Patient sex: M
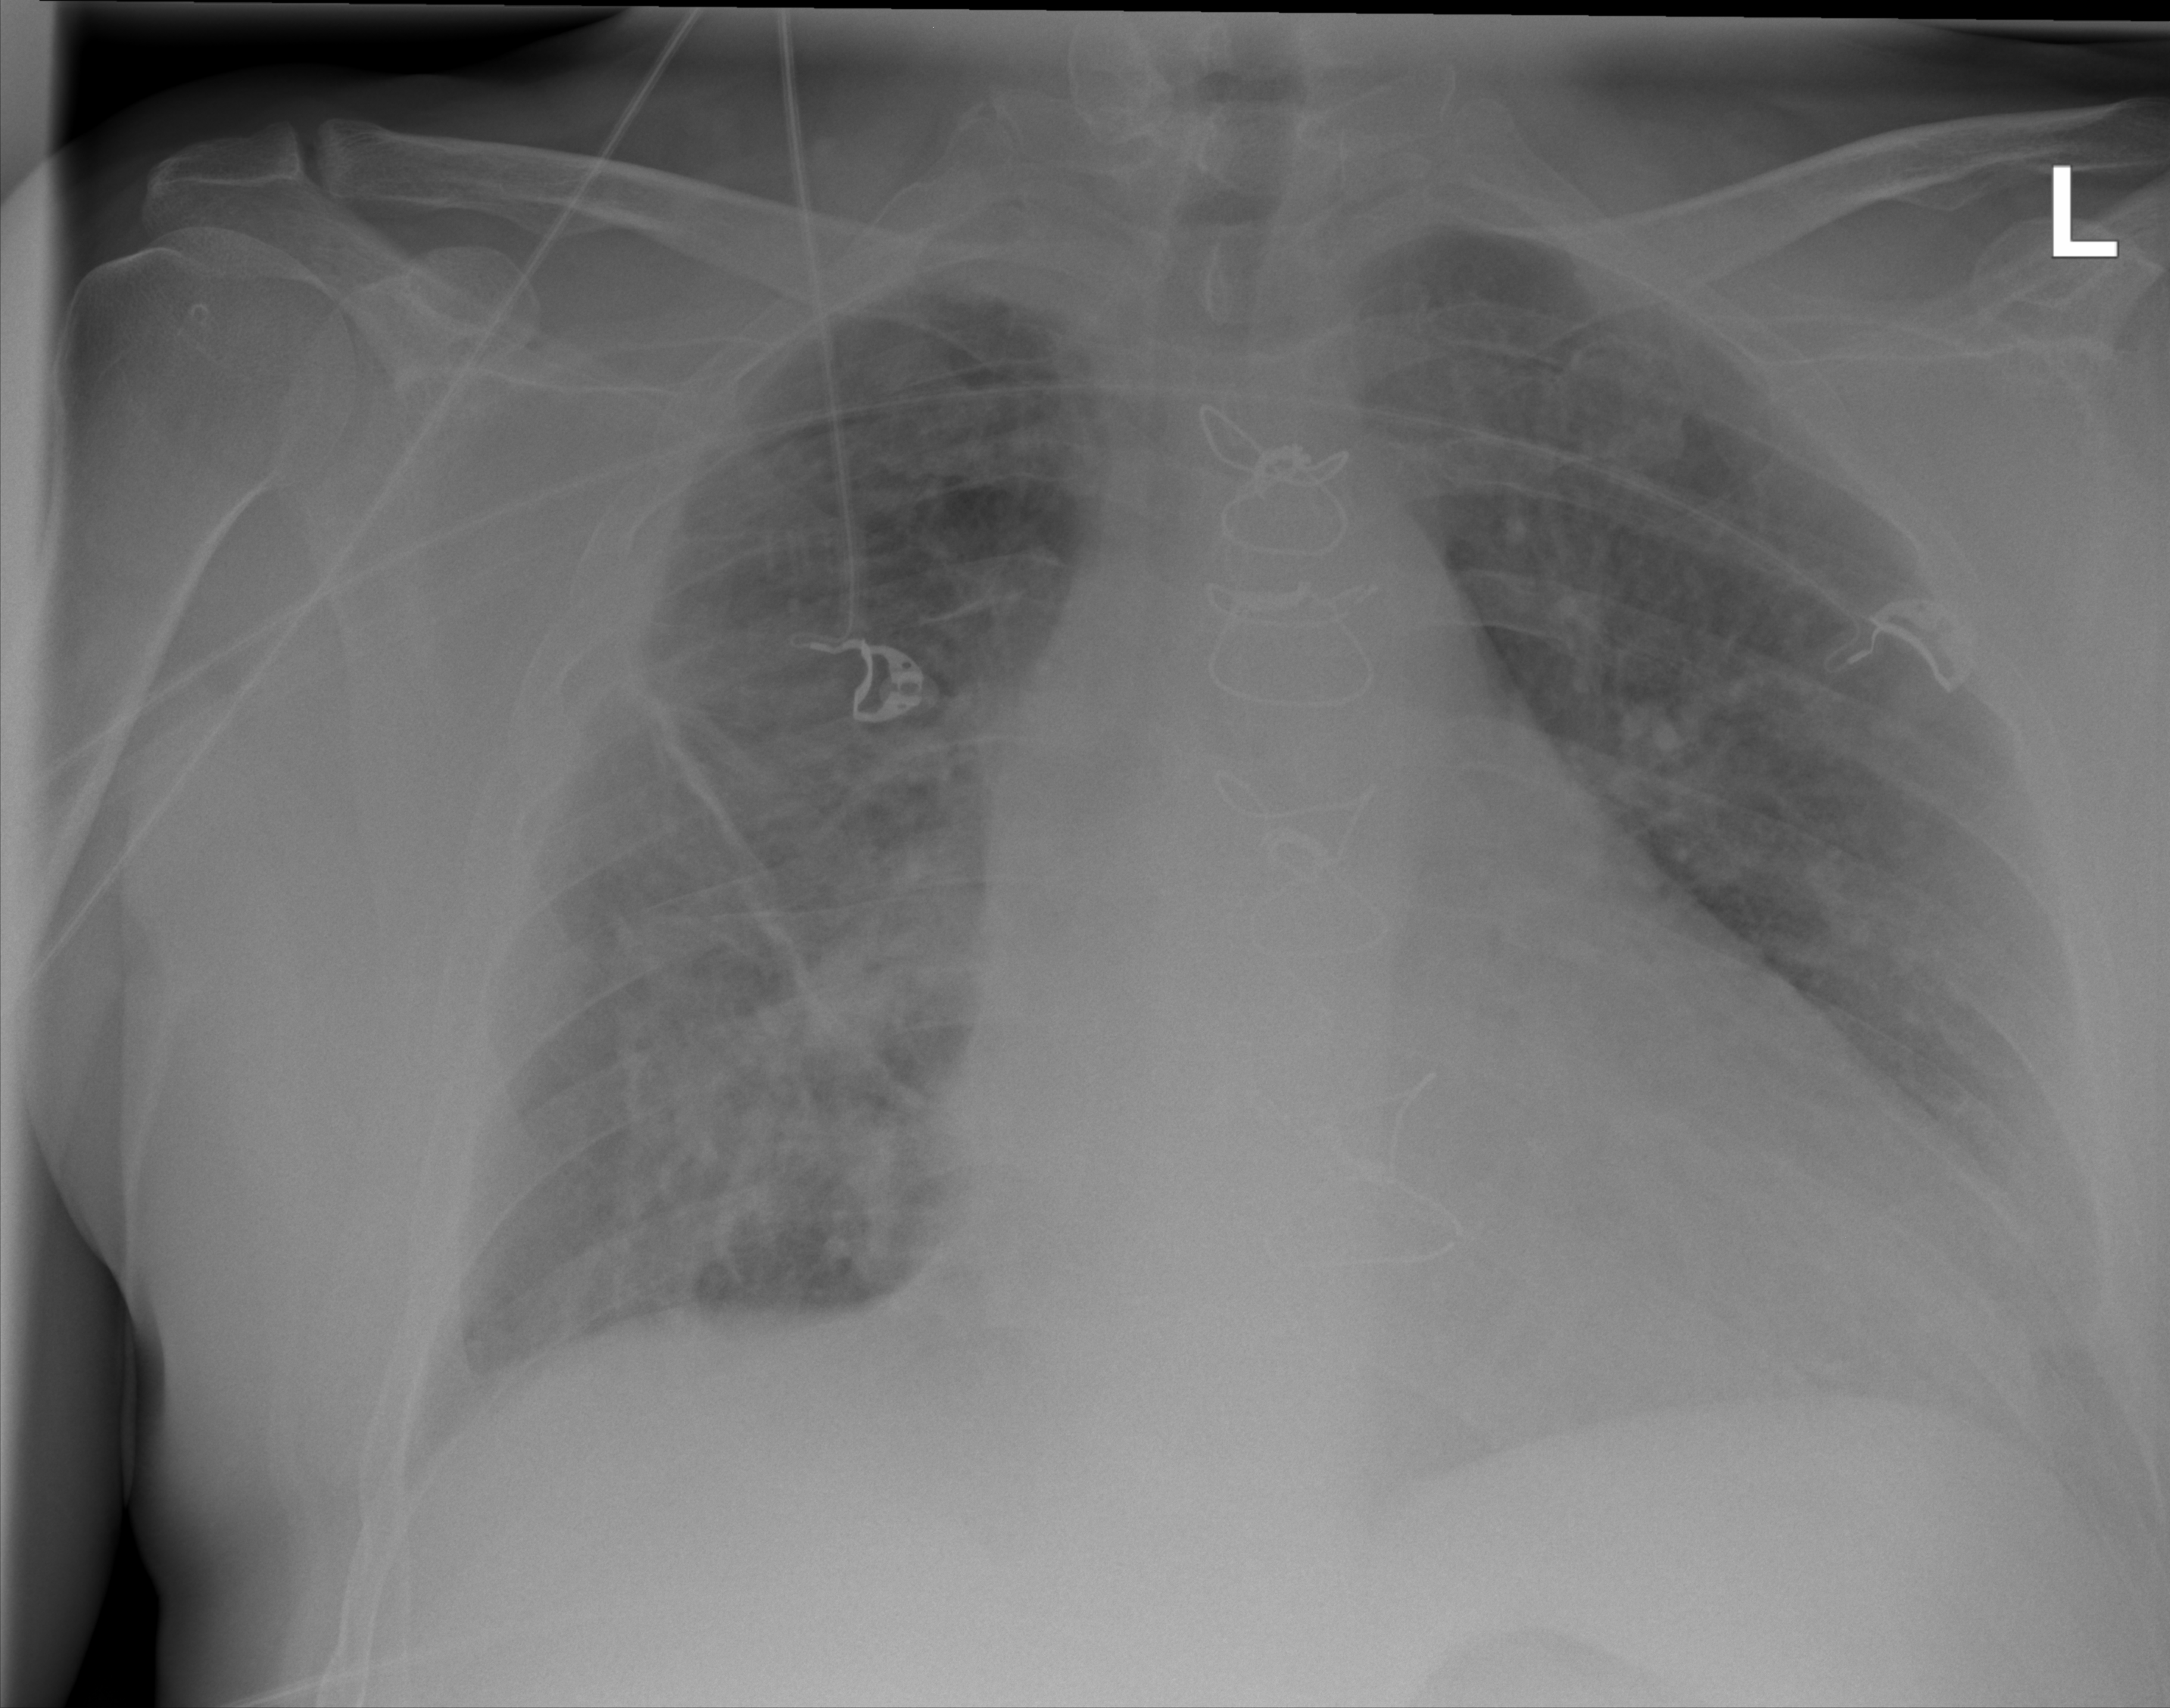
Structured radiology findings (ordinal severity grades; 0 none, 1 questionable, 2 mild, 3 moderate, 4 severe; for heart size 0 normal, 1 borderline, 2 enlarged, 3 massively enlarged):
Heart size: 2
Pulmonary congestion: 2
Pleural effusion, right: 0
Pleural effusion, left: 0
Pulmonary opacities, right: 0
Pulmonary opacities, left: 0
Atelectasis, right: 3
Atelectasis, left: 0